Field crop: tomato
Growth stage: 1
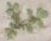
Species: portulaca